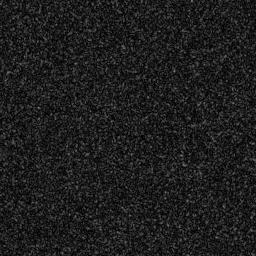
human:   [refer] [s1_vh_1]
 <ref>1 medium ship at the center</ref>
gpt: <box>[[43, 50, 52, 71, 0]]</box>